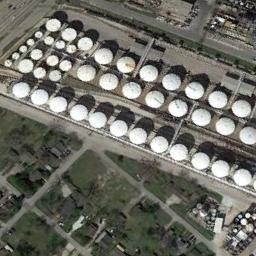
Label: storage tanks